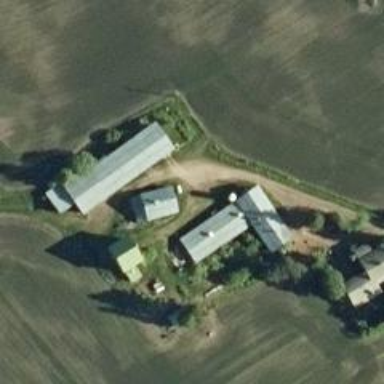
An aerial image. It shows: Farm.